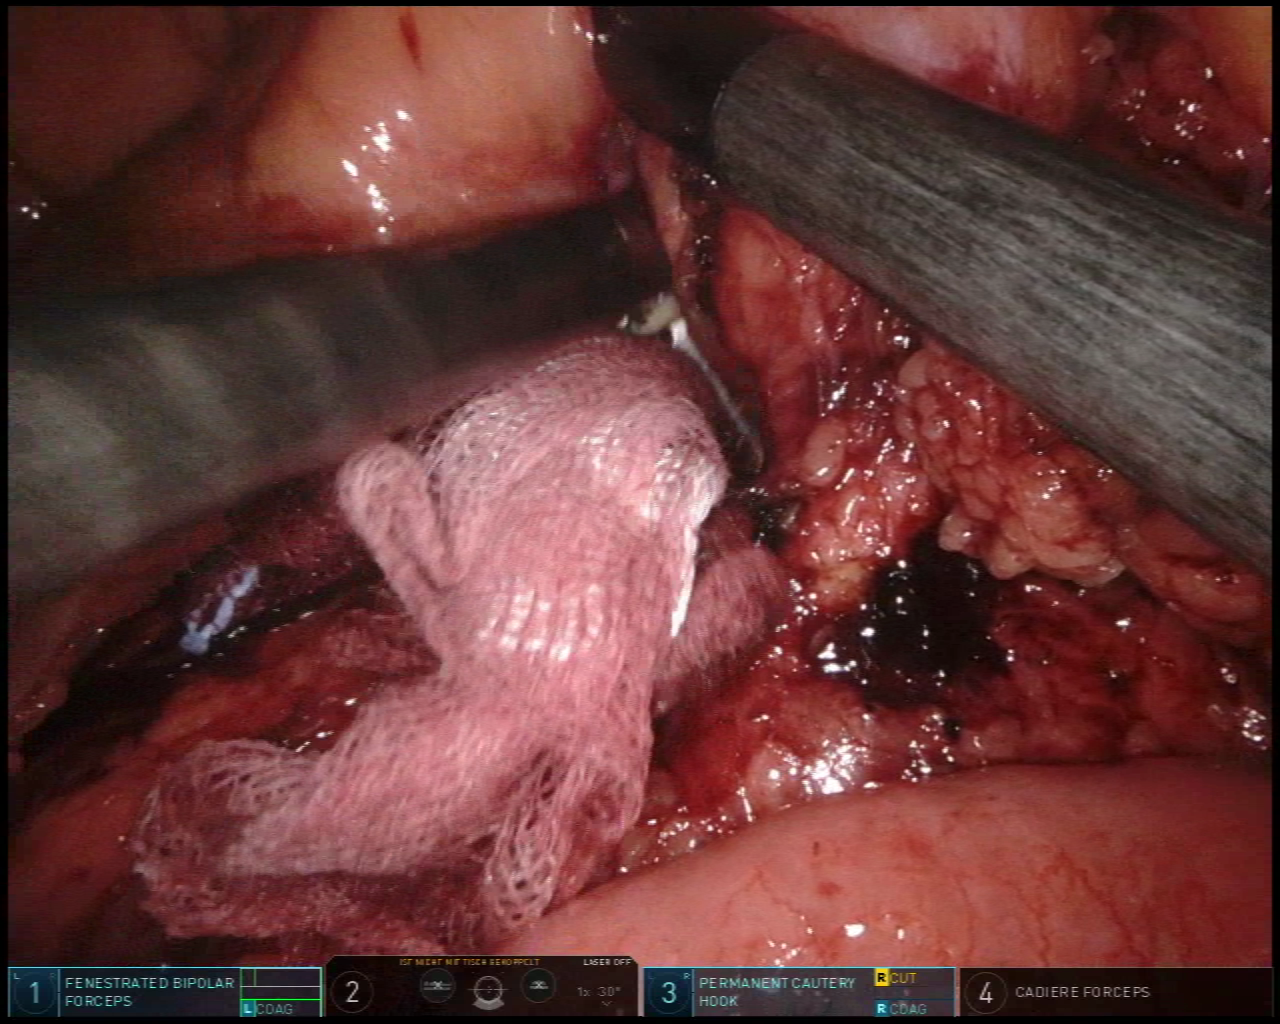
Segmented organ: small_intestine
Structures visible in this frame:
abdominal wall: no
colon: no
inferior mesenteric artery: no
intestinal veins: no
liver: no
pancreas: no
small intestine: yes
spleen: no
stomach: no
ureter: no
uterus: no
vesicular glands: no